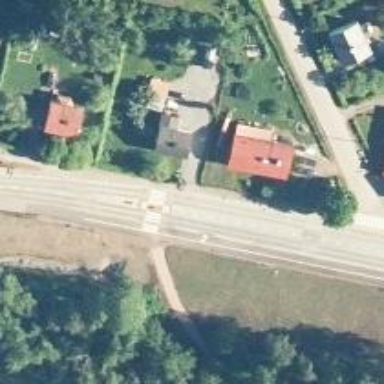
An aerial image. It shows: Asphalt cycleway.